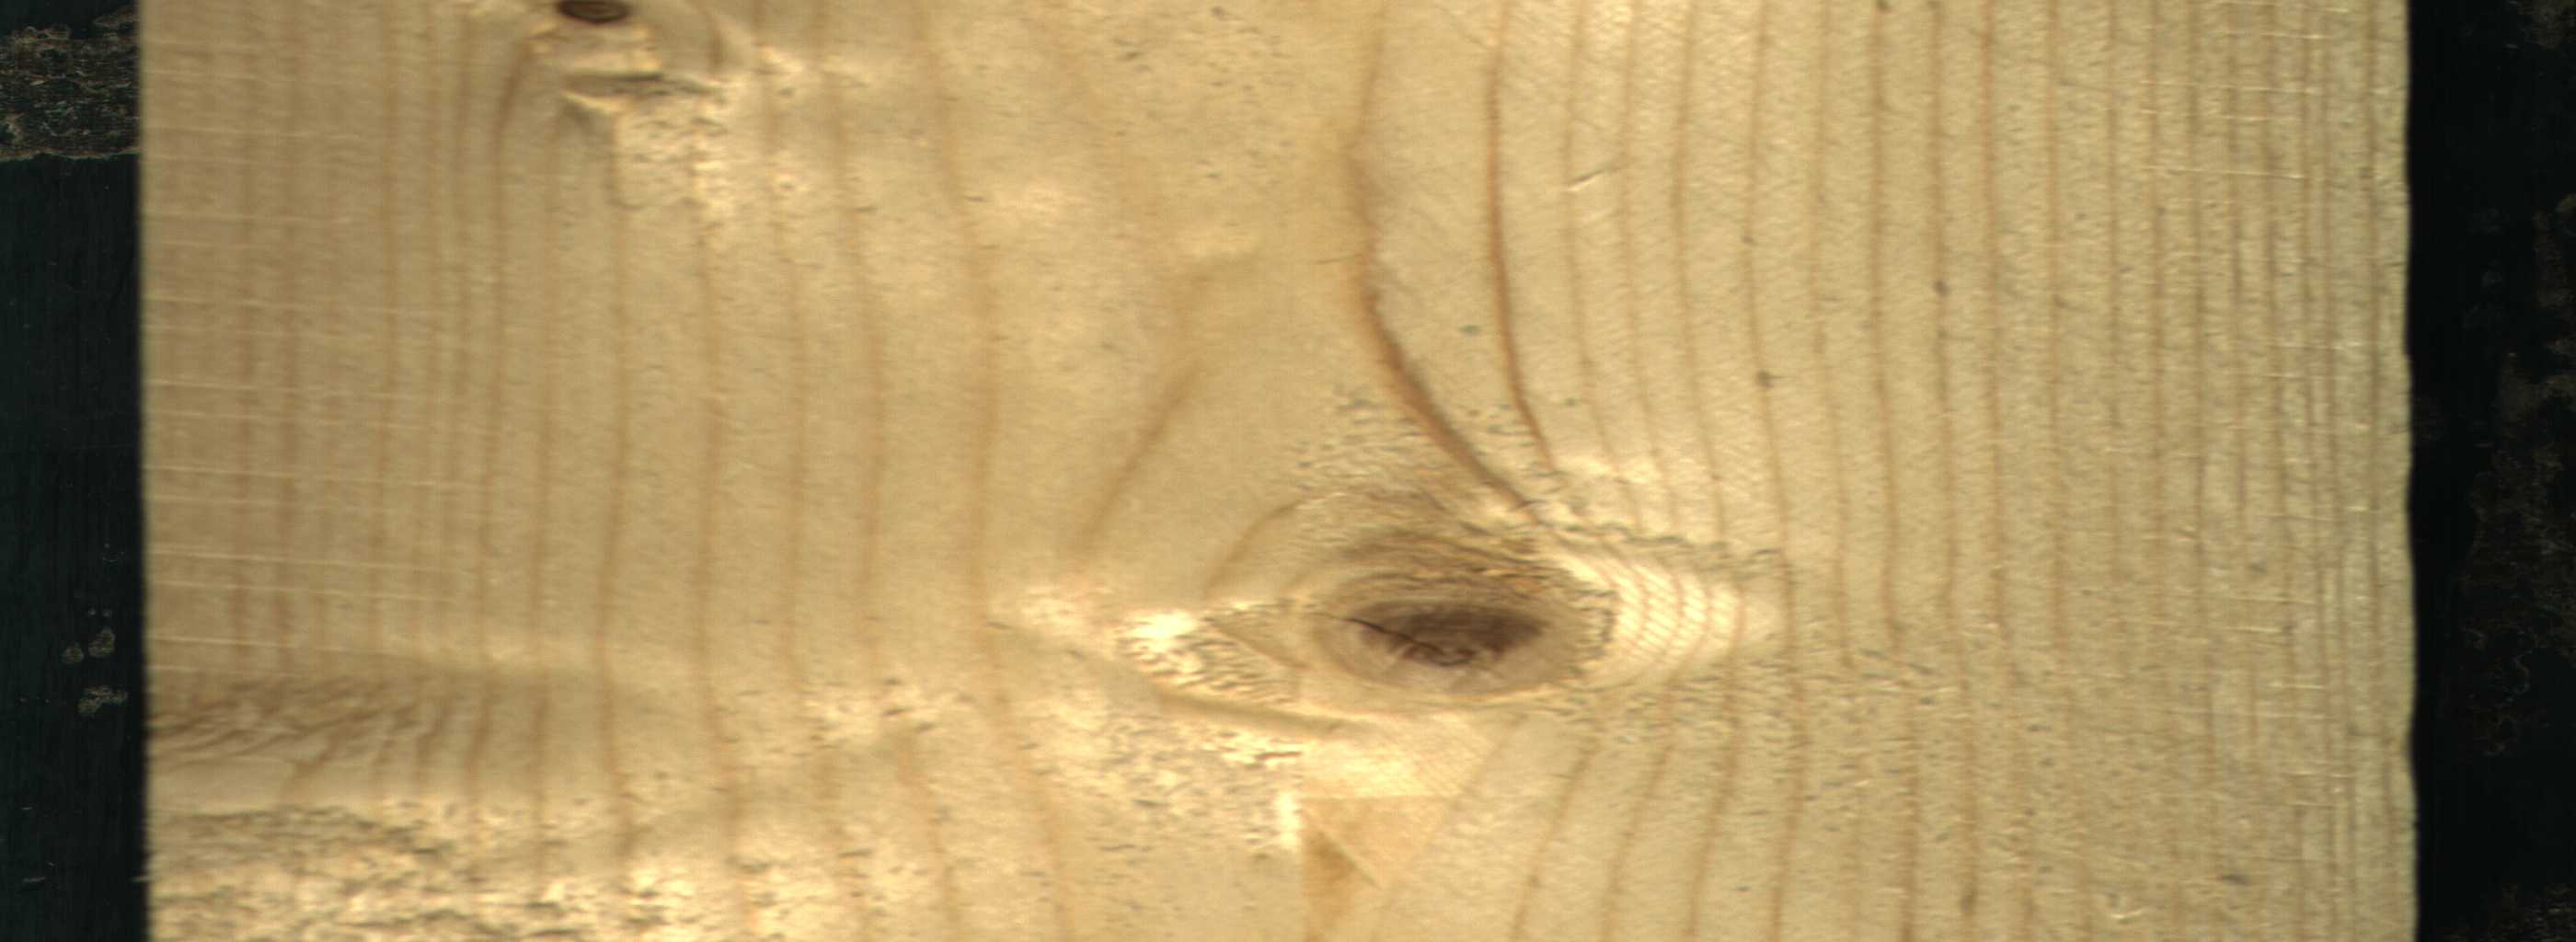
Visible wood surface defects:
knot_with_crack
knot_with_crack
Dead_Knot